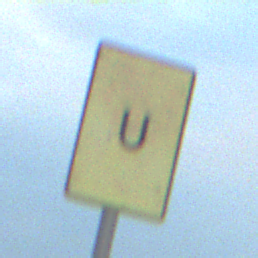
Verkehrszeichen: AnkuendigungOderFortsetzungUmleitungOhnePfeilsymbol
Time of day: SunriseSunset
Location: Outdoor (RoadRail)
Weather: PartlyCloudy
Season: NotSpecified
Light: Natural